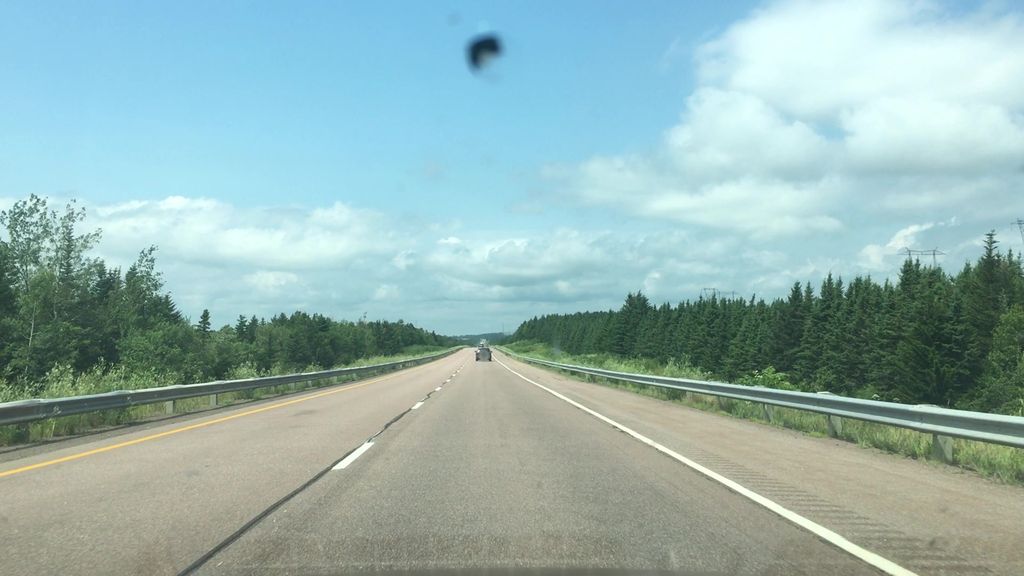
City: charlottetown